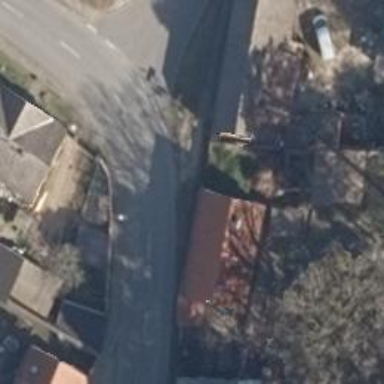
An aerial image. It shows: Secondary road with asphalt surface.